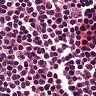
Metastatic tissue present: no